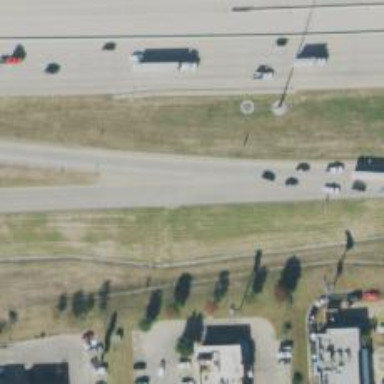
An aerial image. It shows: Tertiary road with frontage road.